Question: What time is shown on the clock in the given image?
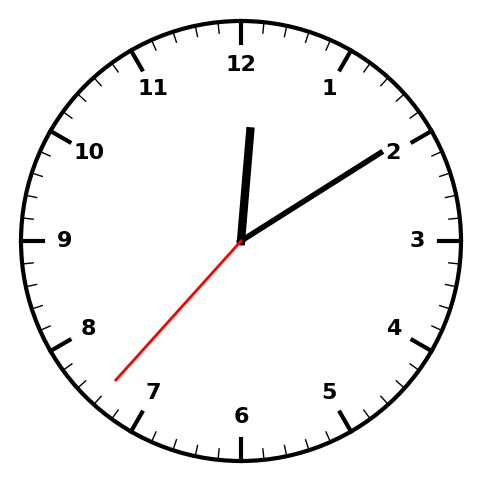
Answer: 12:09:37